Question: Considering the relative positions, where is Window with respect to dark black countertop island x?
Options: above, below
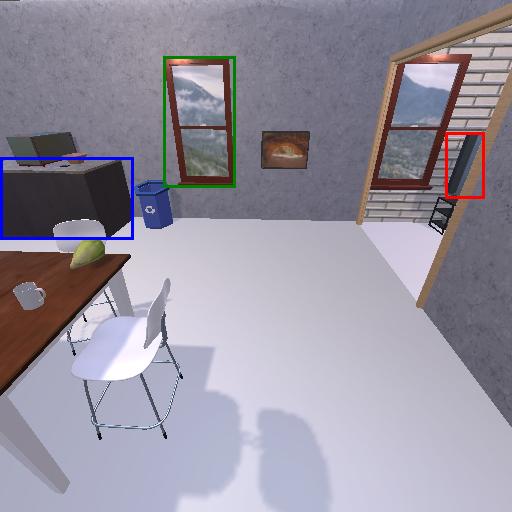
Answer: above